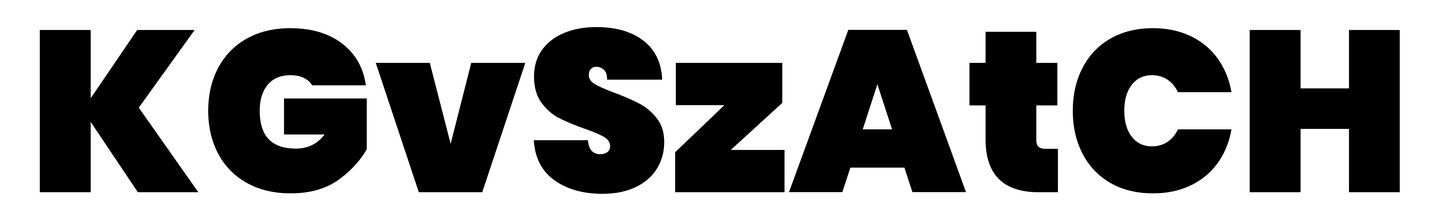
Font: Poppins-Black